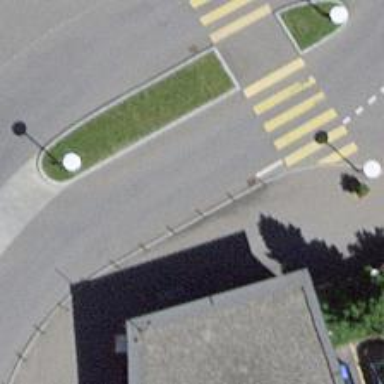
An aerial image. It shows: Bollard.